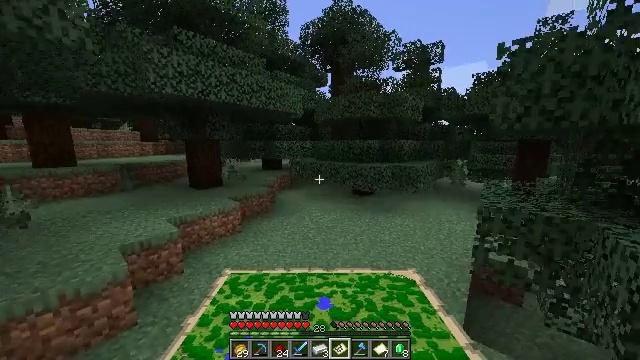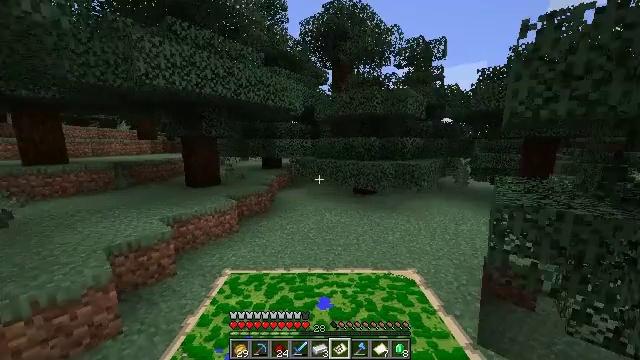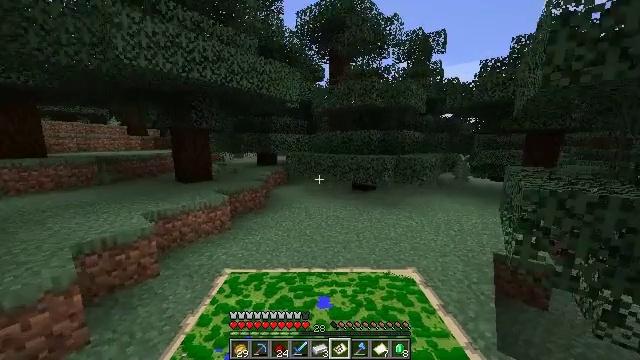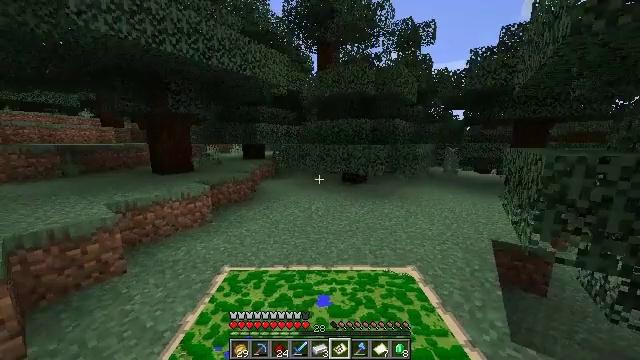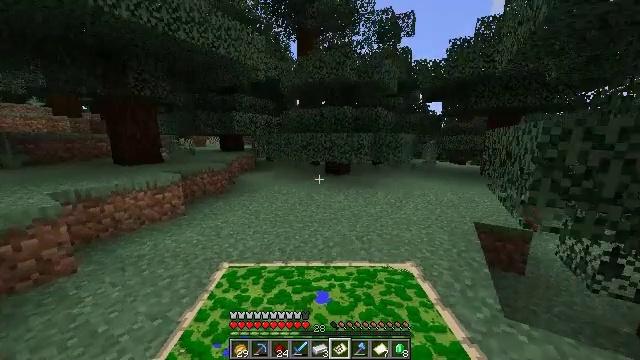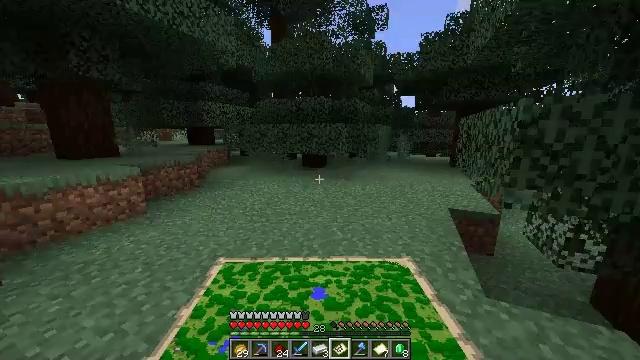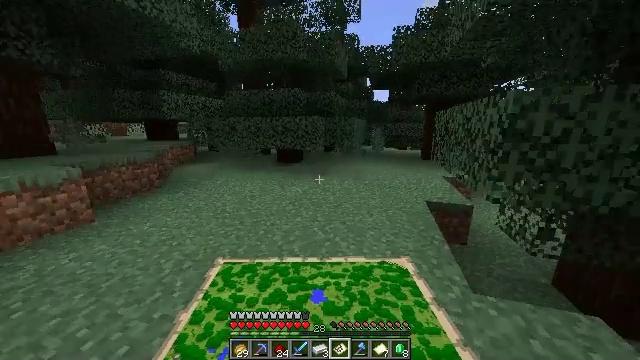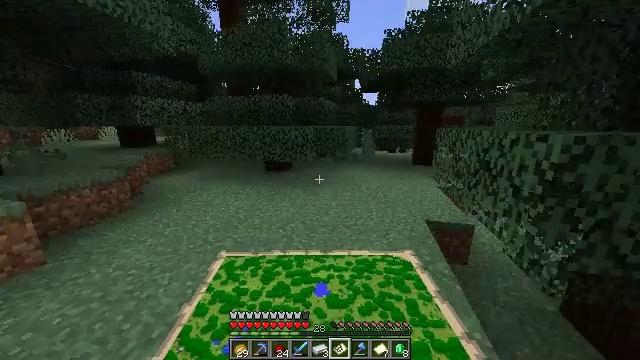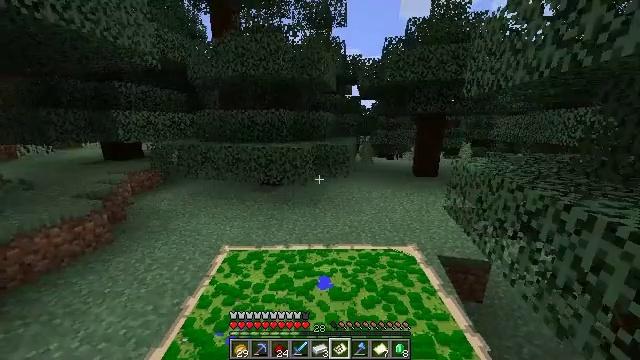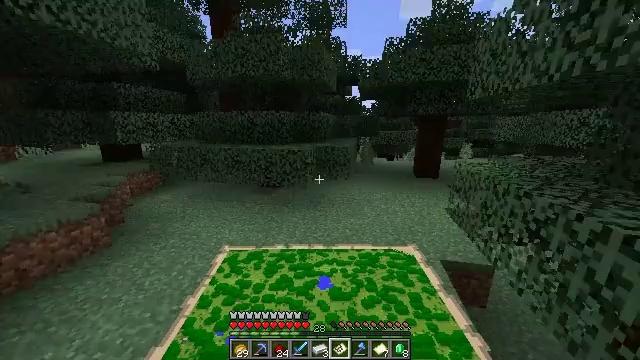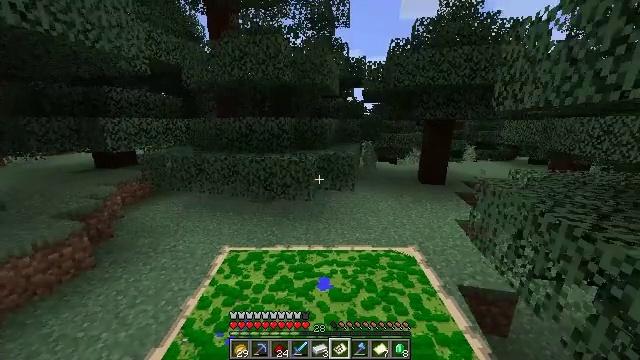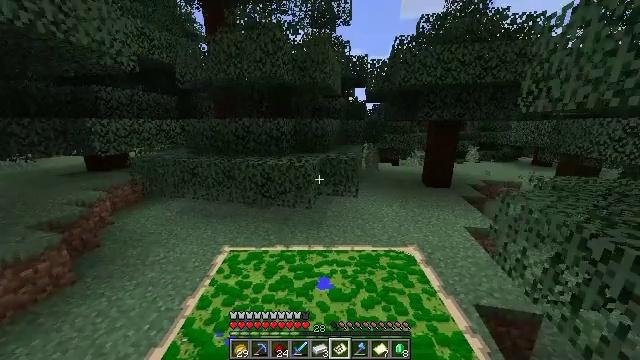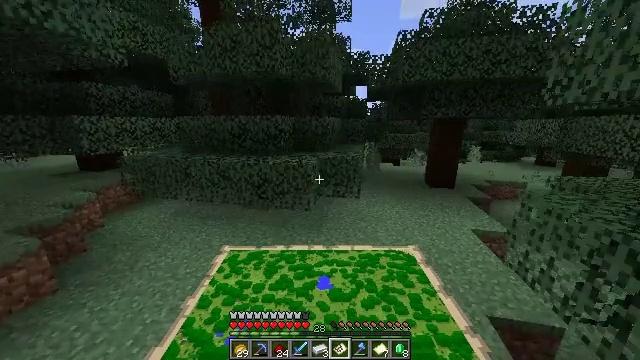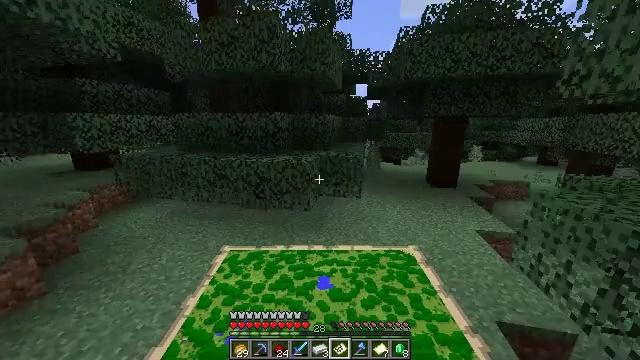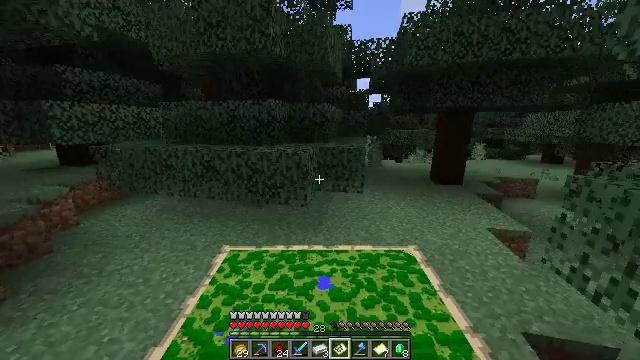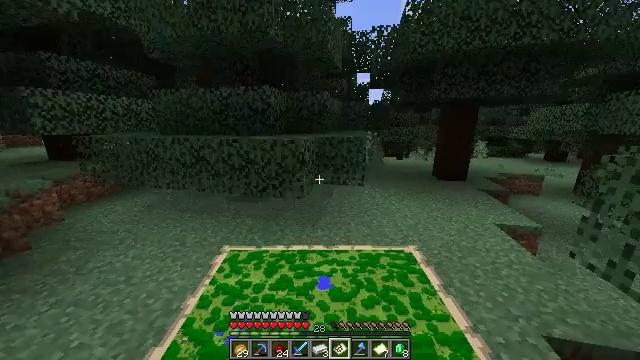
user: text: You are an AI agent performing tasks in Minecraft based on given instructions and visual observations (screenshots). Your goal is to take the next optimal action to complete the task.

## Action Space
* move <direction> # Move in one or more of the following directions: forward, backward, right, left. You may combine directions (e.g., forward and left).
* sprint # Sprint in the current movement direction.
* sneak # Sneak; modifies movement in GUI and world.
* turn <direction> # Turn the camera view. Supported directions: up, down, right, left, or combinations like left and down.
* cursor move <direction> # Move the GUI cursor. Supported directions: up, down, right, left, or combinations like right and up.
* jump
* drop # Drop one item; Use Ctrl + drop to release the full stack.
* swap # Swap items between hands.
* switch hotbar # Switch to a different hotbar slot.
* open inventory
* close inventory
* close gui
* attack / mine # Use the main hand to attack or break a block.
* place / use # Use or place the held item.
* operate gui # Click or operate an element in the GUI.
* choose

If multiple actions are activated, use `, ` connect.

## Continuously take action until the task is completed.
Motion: motion action
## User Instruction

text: Put leather in the center and surround it with sticks to craft an item frame.
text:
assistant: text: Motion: move forward, jump
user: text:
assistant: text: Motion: move forward, jump
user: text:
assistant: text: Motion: move forward, turn right, jump
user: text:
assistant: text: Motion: move forward, turn right and down, jump
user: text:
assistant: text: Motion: move forward, sprint, turn right and down, jump
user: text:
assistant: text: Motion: move forward, sprint, turn right and down, jump
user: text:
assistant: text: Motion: move forward, sprint, turn right, jump
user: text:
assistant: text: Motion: move forward, turn right, jump
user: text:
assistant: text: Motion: move forward, jump
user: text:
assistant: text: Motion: move forward and move right, jump
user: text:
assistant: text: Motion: move forward and move right, jump
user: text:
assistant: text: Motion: move forward and move right, jump
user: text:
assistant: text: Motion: move forward and move right, jump
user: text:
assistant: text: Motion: move forward and move right, sprint, jump
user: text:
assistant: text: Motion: move forward and move right, sprint, jump
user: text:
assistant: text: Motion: move forward and move right, sprint, turn right, jump
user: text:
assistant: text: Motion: move forward and move right, sprint, turn right, jump
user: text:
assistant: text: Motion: move forward and move right, sprint, turn right, jump
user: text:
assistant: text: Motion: move forward and move right, sprint, jump
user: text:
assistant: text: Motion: move forward and move right, sprint, jump
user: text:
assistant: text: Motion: move forward and move right, sprint, jump
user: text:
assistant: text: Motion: move forward and move right, sprint, jump
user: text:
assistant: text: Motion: move forward and move right, sprint, jump
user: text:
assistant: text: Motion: move forward and move right, sprint, jump
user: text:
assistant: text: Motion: move forward and move right, sprint, jump
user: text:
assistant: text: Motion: move forward, sprint, jump
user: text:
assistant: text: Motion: move forward, jump
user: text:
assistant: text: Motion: move forward, jump
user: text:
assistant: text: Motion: move forward, jump
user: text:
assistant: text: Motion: move forward, sprint, jump